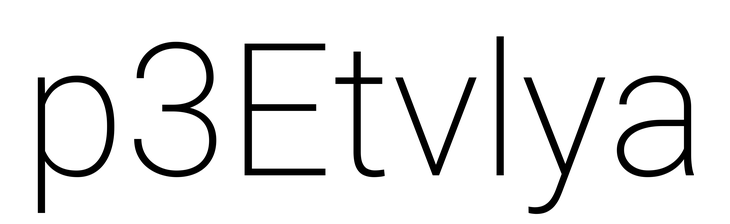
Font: Roboto_ExtraLight